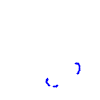
Particle: proton